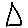
Label: triangle